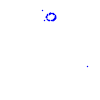
Particle: proton